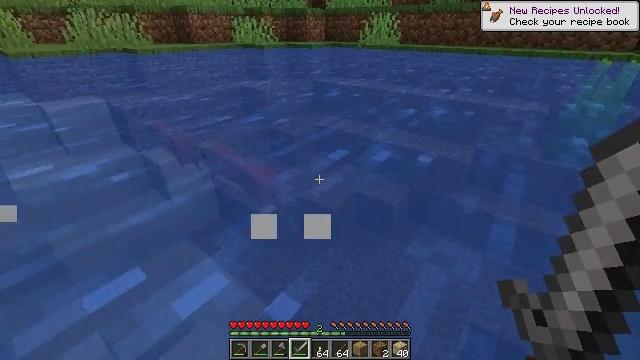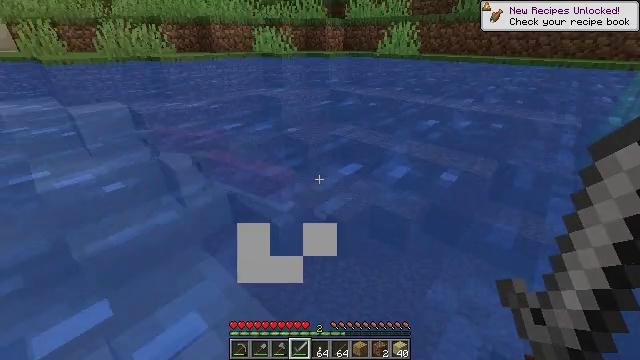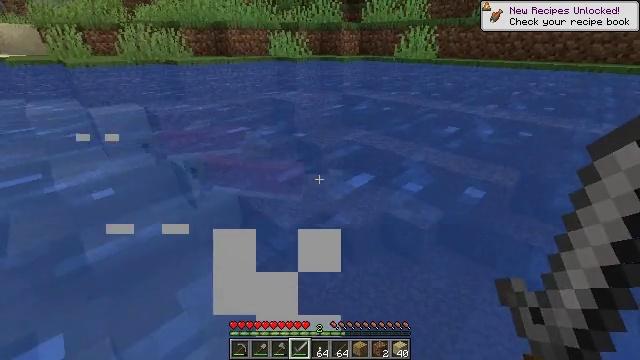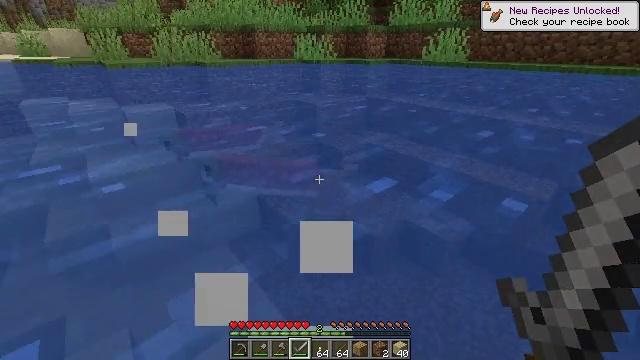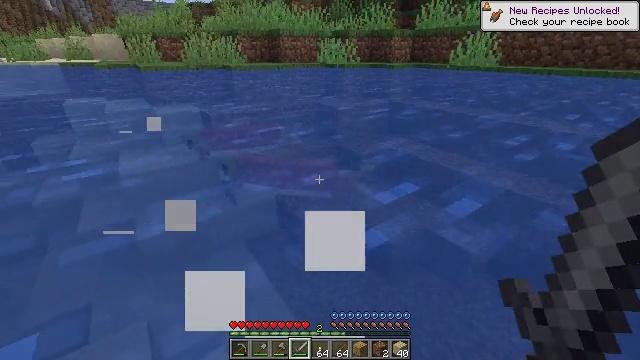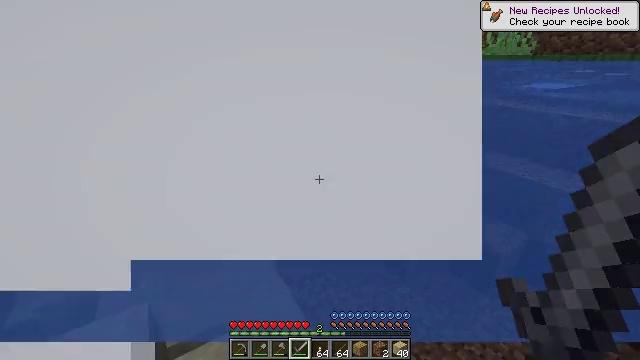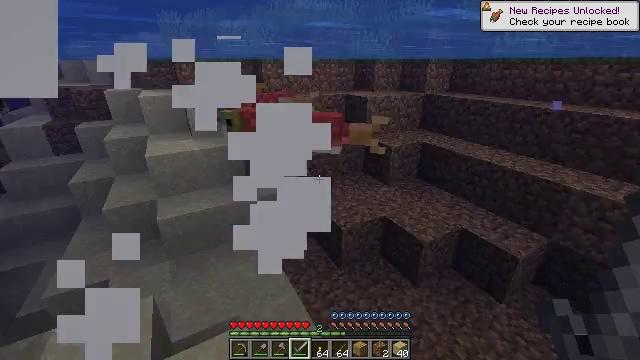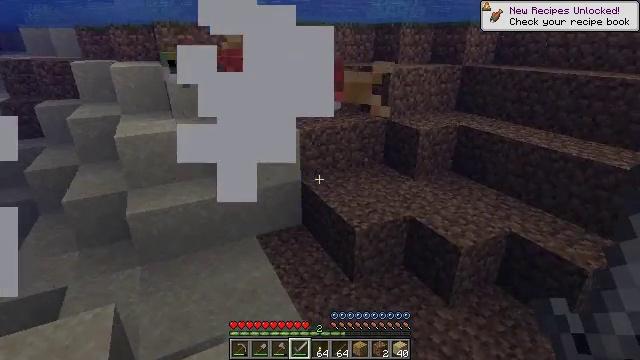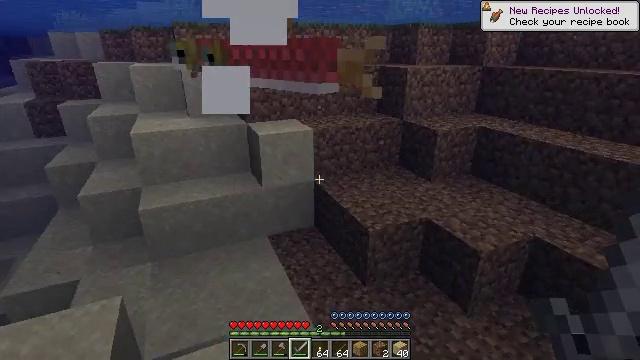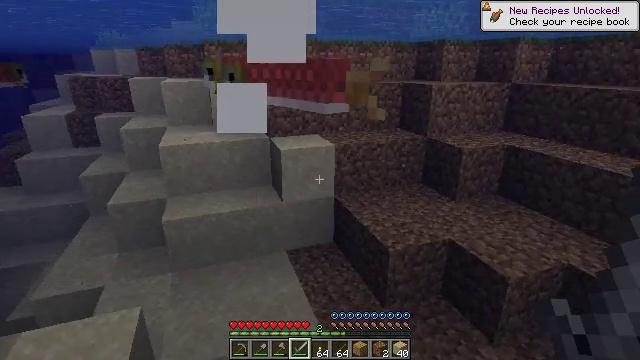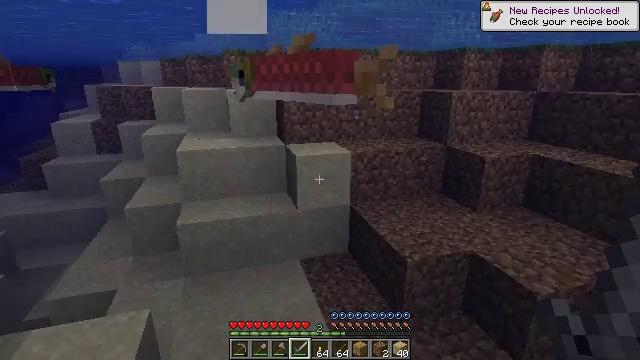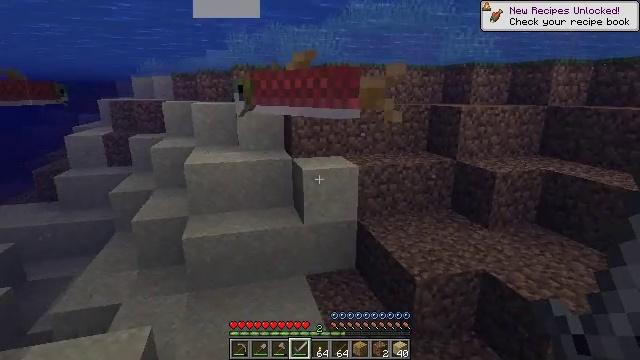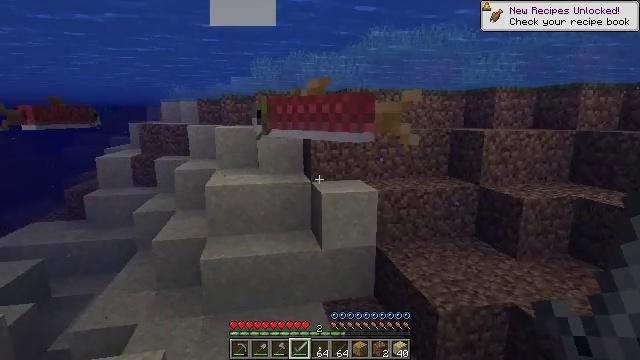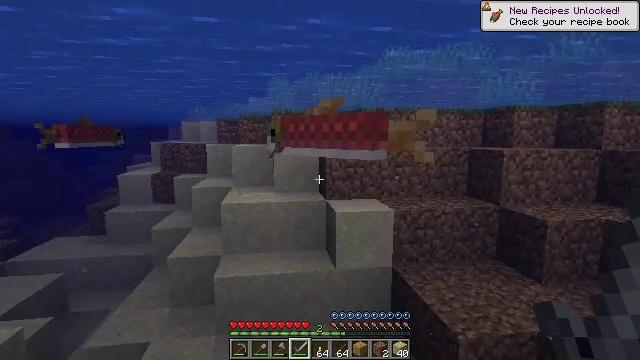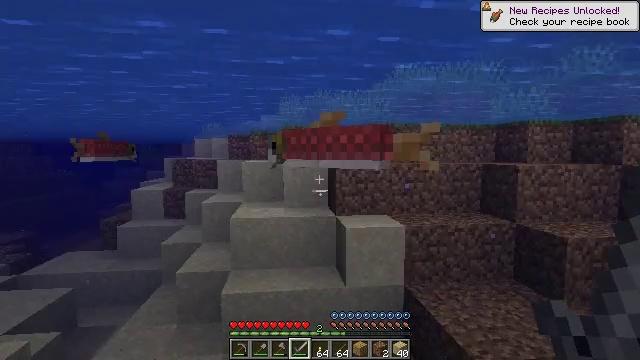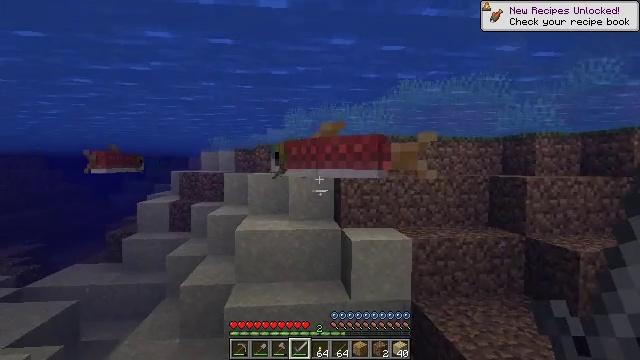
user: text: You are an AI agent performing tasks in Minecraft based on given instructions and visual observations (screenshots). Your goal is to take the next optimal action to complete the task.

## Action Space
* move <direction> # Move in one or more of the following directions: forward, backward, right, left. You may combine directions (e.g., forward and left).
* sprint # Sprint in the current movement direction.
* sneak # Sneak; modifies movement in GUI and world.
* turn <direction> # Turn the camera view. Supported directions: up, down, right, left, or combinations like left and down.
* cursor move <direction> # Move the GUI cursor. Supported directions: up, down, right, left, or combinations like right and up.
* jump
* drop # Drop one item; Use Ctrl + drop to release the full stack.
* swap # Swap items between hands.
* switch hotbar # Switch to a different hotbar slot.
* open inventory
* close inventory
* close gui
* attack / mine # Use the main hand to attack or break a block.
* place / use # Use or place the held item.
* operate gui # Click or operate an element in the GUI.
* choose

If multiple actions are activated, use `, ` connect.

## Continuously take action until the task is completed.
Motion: motion action
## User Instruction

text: Kill the salmon.
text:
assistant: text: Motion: move forward, turn left and up
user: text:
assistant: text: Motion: move forward, turn left
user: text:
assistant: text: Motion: move forward, sneak, turn left
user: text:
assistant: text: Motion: move forward, sneak, turn left
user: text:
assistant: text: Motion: move forward, sneak, turn left and up
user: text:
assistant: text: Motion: move forward, sneak, turn left
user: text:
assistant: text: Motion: move forward, sneak, turn left
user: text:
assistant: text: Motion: move forward, turn left and up
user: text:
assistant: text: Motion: move forward, turn left and up
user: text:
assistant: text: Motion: move forward, turn left and up
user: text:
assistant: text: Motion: turn left and up
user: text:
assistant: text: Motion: turn left and up
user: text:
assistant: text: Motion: turn left and up
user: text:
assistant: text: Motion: turn left and up
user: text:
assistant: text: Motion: turn left and up
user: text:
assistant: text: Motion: move forward, turn left and up
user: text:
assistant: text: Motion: move forward, turn left and up
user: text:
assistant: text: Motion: move forward
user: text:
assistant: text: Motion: move forward, jump
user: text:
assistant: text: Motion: move forward, jump
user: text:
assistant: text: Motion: move forward, jump
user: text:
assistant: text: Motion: move forward, attack / mine
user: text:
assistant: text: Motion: move forward, attack / mine
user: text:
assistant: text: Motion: move forward, turn left, attack / mine
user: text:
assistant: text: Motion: move forward, turn left
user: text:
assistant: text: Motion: move forward, turn left, attack / mine
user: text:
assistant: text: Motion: move forward, turn left and down, attack / mine
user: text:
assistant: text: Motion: move forward, turn left and down, attack / mine
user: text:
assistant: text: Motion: move forward, turn left and down
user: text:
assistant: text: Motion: move forward, attack / mine